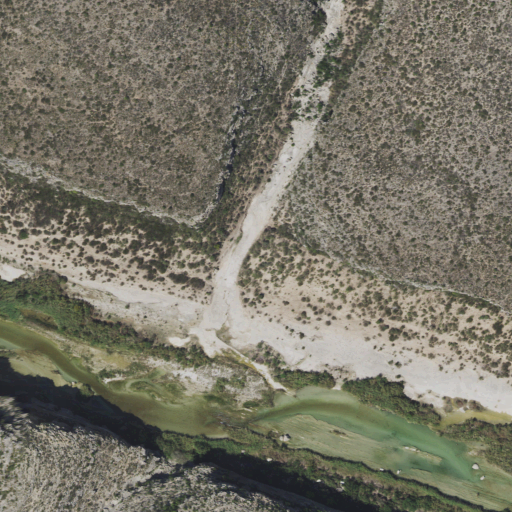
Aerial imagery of valley in Texas named Boyd Canyon containing shrub, open water, and woody wetlands